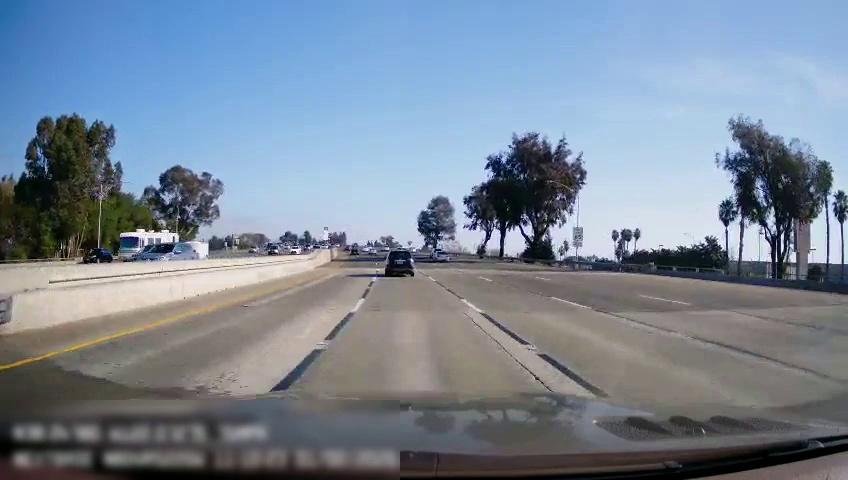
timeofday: Day
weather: Sunny
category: Drivable Space
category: Vehicles | SUV
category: Vehicles | Car
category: Vehicles | Car
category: Vehicles | Bus
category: Vehicles | Other LV
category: Vehicles | Car
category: Vehicles | Car
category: Vehicles | Car
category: Vehicles | Car
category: Vehicles | SUV
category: Vehicles | Car
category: Lanes | Alternate Lane
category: Lanes | Current Lane
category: Lanes | Current Lane
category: Lanes | Alternate Lane
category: Lanes | Alternate Lane
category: Traffic | Signs
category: Traffic | Signs
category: Traffic | Signs